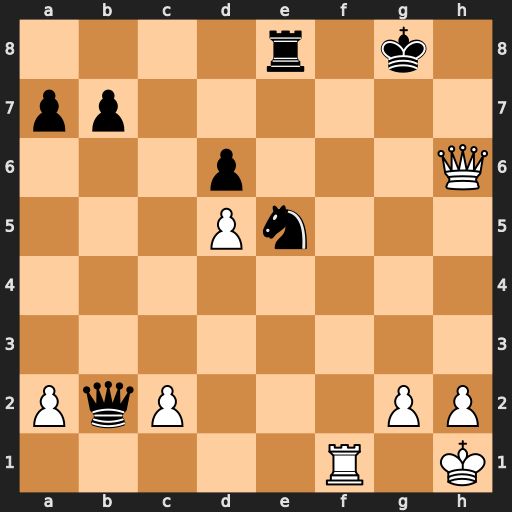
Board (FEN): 4r1k1/pp6/3p3Q/3Pn3/8/8/PqP3PP/5R1K
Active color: w
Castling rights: -
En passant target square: -
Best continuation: Qg5+ Kh7 Qh5+ Kg7 Qxe8